Question: this is my JSON

I can try to parse the Json But it's not parsing
this is the code
'''
if let Media_list = jsonData["staffData"] as? NSDictionary
{
print("this can call")
for i in 0 ..< Media_list.count {
if let kid = Media_list[i] as? NSDictionary
{
print("this the calling ")
let dataurl = kid["url"] as? String
self.urldummy.append(dataurl!)
print("dataurl",dataurl as Any)
let staffid = kid["staffId"]as? String
self.staffidDummy.append(staffid!)
let update = kid["updatedDate"]as? String
self.UpdateDummy.append(update!)
}
}
}
'''
I want parse Json data and append to the array, pls help me....!
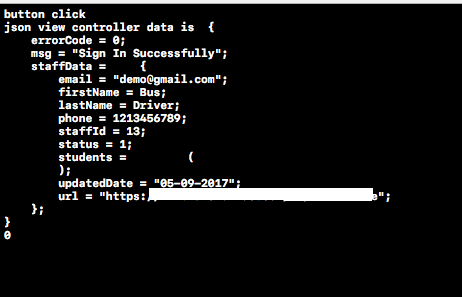
Answer: do Directly as
'''
let Media_list = jsonData["staffData"] as? NSDictionary
let dataurl = Media_list["url"] as? String
'''